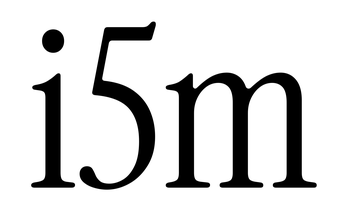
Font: InstrumentSerif-Regular